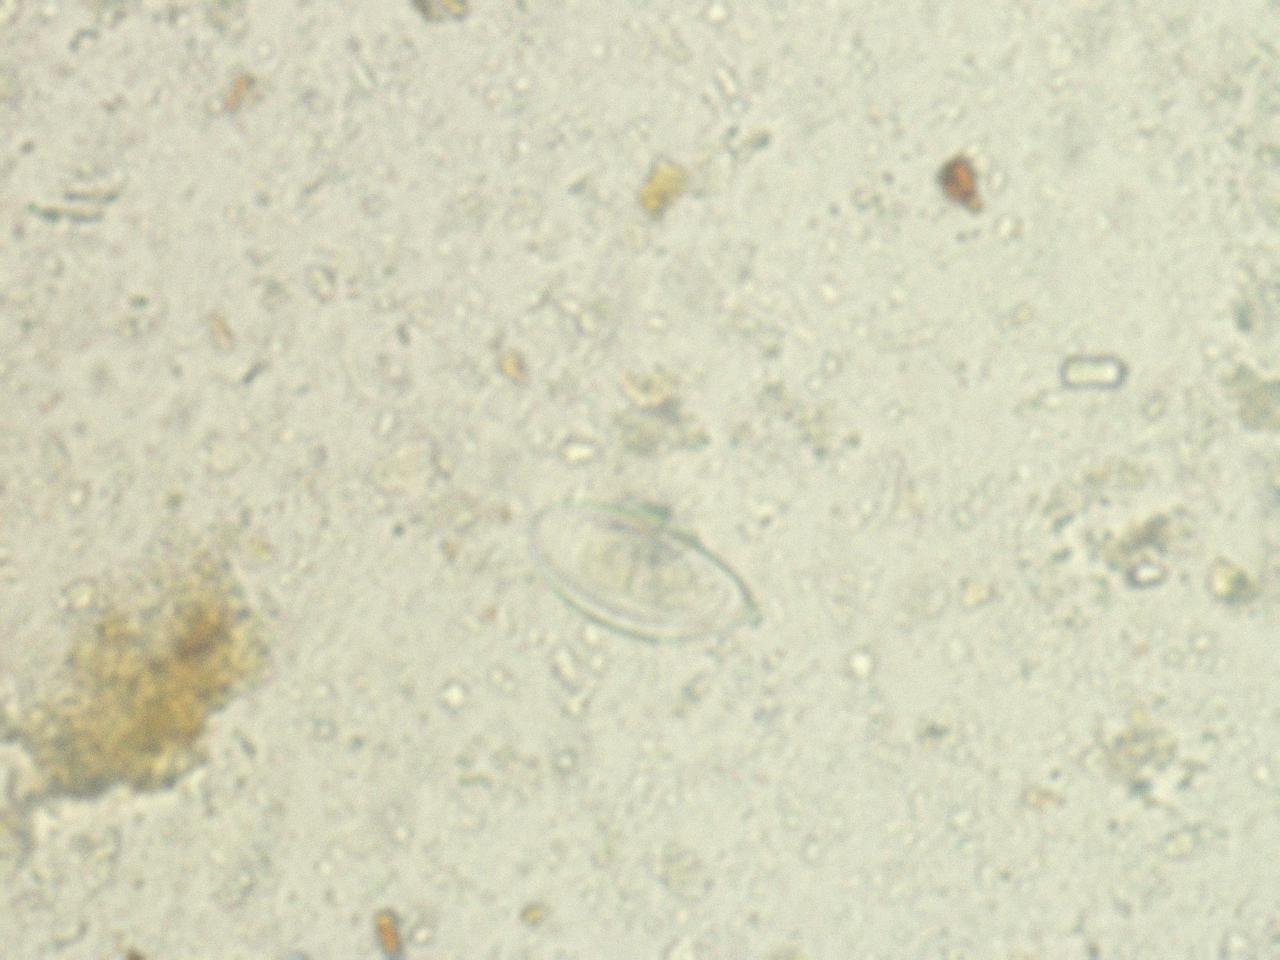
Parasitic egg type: Enterobius vermicularis